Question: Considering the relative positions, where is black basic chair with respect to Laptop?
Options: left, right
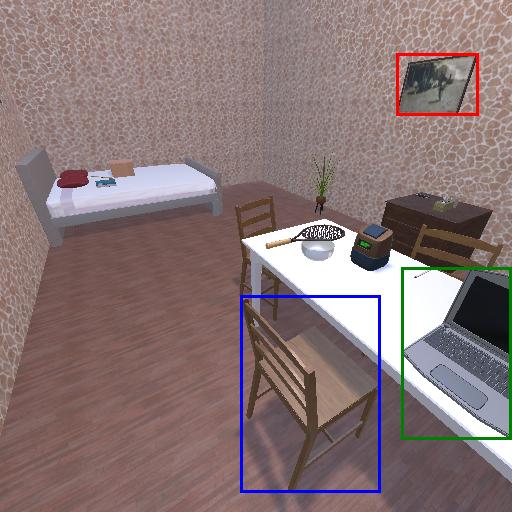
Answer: left